Aerial crown-view tile of a tropical tree (Barro Colorado Island, Panama), acquired 20240813:
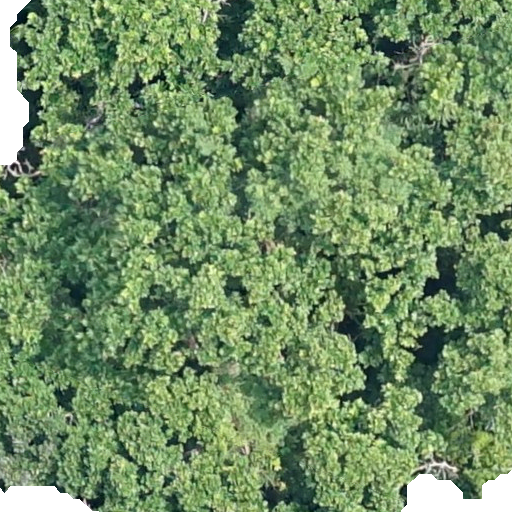
Species: Anacardium excelsum
GBIF accepted scientific name: Anacardium excelsum
Crown area: 522.808 m²